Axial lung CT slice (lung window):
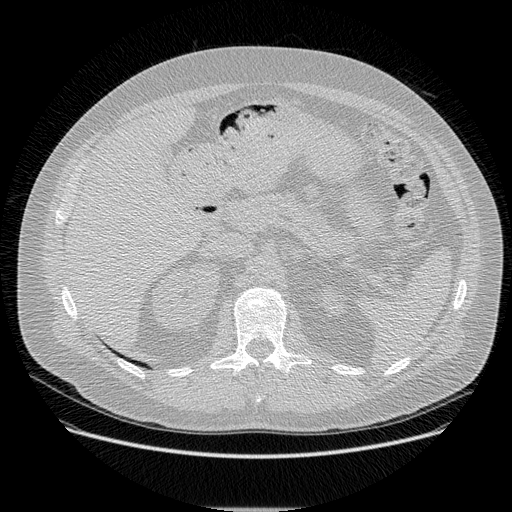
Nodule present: no